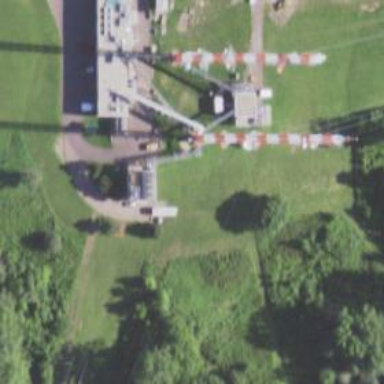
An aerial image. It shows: Mast tower used for communication.